Question: Currently I am using OpenCV to compare two images to see if they are alike or not in Android. I'm using ORB Feature Detectors and Descriptor Extractors. Here is what I have thus far. I find all the feature key points in the first image and then find all the feature key points in the second image. I then find the descriptors for these key points and then do a match between the two images.
'''
private void matchImages() {
Mat refMat = new Mat();
Mat srcMat = new Mat();
Bitmap refBitmap = ((BitmapDrawable) mRefImg.getDrawable()).getBitmap();
Bitmap srcBitmap = ((BitmapDrawable) mSrcImg.getDrawable()).getBitmap();
Utils.bitmapToMat(refBitmap, refMat);
Utils.bitmapToMat(srcBitmap, srcMat);
MatOfDMatch matches = new MatOfDMatch();
MatOfDMatch goodMatches = new MatOfDMatch();
LinkedList<DMatch> listOfGoodMatches = new LinkedList<>();
LinkedList<Point> refObjectList = new LinkedList<>();
LinkedList<Point> srcObjectList = new LinkedList<>();
MatOfKeyPoint refKeypoints = new MatOfKeyPoint();
MatOfKeyPoint srcKeyPoints = new MatOfKeyPoint();
Mat refDescriptors = new Mat();
Mat srcDescriptors = new Mat();
MatOfPoint2f reference = new MatOfPoint2f();
MatOfPoint2f source = new MatOfPoint2f();
FeatureDetector orbFeatureDetector = FeatureDetector.create(FeatureDetector.ORB);
orbFeatureDetector.detect(refMat, refKeypoints);
orbFeatureDetector.detect(srcMat, srcKeyPoints);
DescriptorExtractor descriptorExtractor = DescriptorExtractor.create(DescriptorExtractor.ORB);
descriptorExtractor.compute(refMat, refKeypoints, refDescriptors);
descriptorExtractor.compute(srcMat, srcKeyPoints, srcDescriptors);
DescriptorMatcher matcher = DescriptorMatcher.create(DescriptorMatcher.BRUTEFORCE_HAMMING);
matcher.match(refDescriptors, srcDescriptors, matches);
double max_dist = 0;
double min_dist = 100;
List<DMatch> matchesList = matches.toList();
for (int i = 0; i < refDescriptors.rows(); i++) {
Double distance = (double) matchesList.get(i).distance;
if (distance < min_dist) min_dist = distance;
if (distance > max_dist) max_dist = distance;
}
for (int i = 0; i < refDescriptors.rows(); i++) {
if (matchesList.get(i).distance < 3 * min_dist) {
listOfGoodMatches.add(matchesList.get(i));
}
}
goodMatches.fromList(listOfGoodMatches);
List<KeyPoint> refObjectListKeypoints = refKeypoints.toList();
List<KeyPoint> srcObjectListKeypoints = srcKeyPoints.toList();
for (int i = 0; i < listOfGoodMatches.size(); i++) {
refObjectList.addLast(refObjectListKeypoints.get(listOfGoodMatches.get(i).queryIdx).pt);
srcObjectList.addLast(srcObjectListKeypoints.get(listOfGoodMatches.get(i).trainIdx).pt);
}
reference.fromList(refObjectList);
source.fromList(srcObjectList);
String result;
if(listOfGoodMatches.size() > MIN_MATCH_THRESHOLD && listOfGoodMatches.size() < MAX_MATCH_THRESHOLD) {
result = "They MATCH!";
} else {
result = "They DON'T match!";
}
AlertDialog alert = new AlertDialog.Builder(this)
.setMessage(result)
.setPositiveButton("OK", new DialogInterface.OnClickListener() {
@Override
public void onClick(DialogInterface dialog, int which) {
// close
}
}).create();
alert.show();
Mat outputImage = new Mat();
Bitmap comboBmp = combineImages(refBitmap, srcBitmap);
Utils.bitmapToMat(comboBmp, outputImage);
Features2d.drawMatches(refMat, refKeypoints, srcMat, srcKeyPoints, goodMatches, outputImage);
Bitmap bitmap = Bitmap.createBitmap(outputImage.cols(), outputImage.rows(), Bitmap.Config.ARGB_8888);
Utils.matToBitmap(outputImage, bitmap);
mRefImg.setImageBitmap(comboBmp);
mRefImg.invalidate();
mSrcImg.setImageBitmap(bitmap);
mSrcImg.invalidate();
}
'''
This is just a simple 'sandbox' application I created just to test out and play with this library. The result of the above code produces the following if I compare two images:

As you can see, the background of the matches is black. How can I draw these matches over the image on the left? An example of what I would like my result to look like is here: <URL>
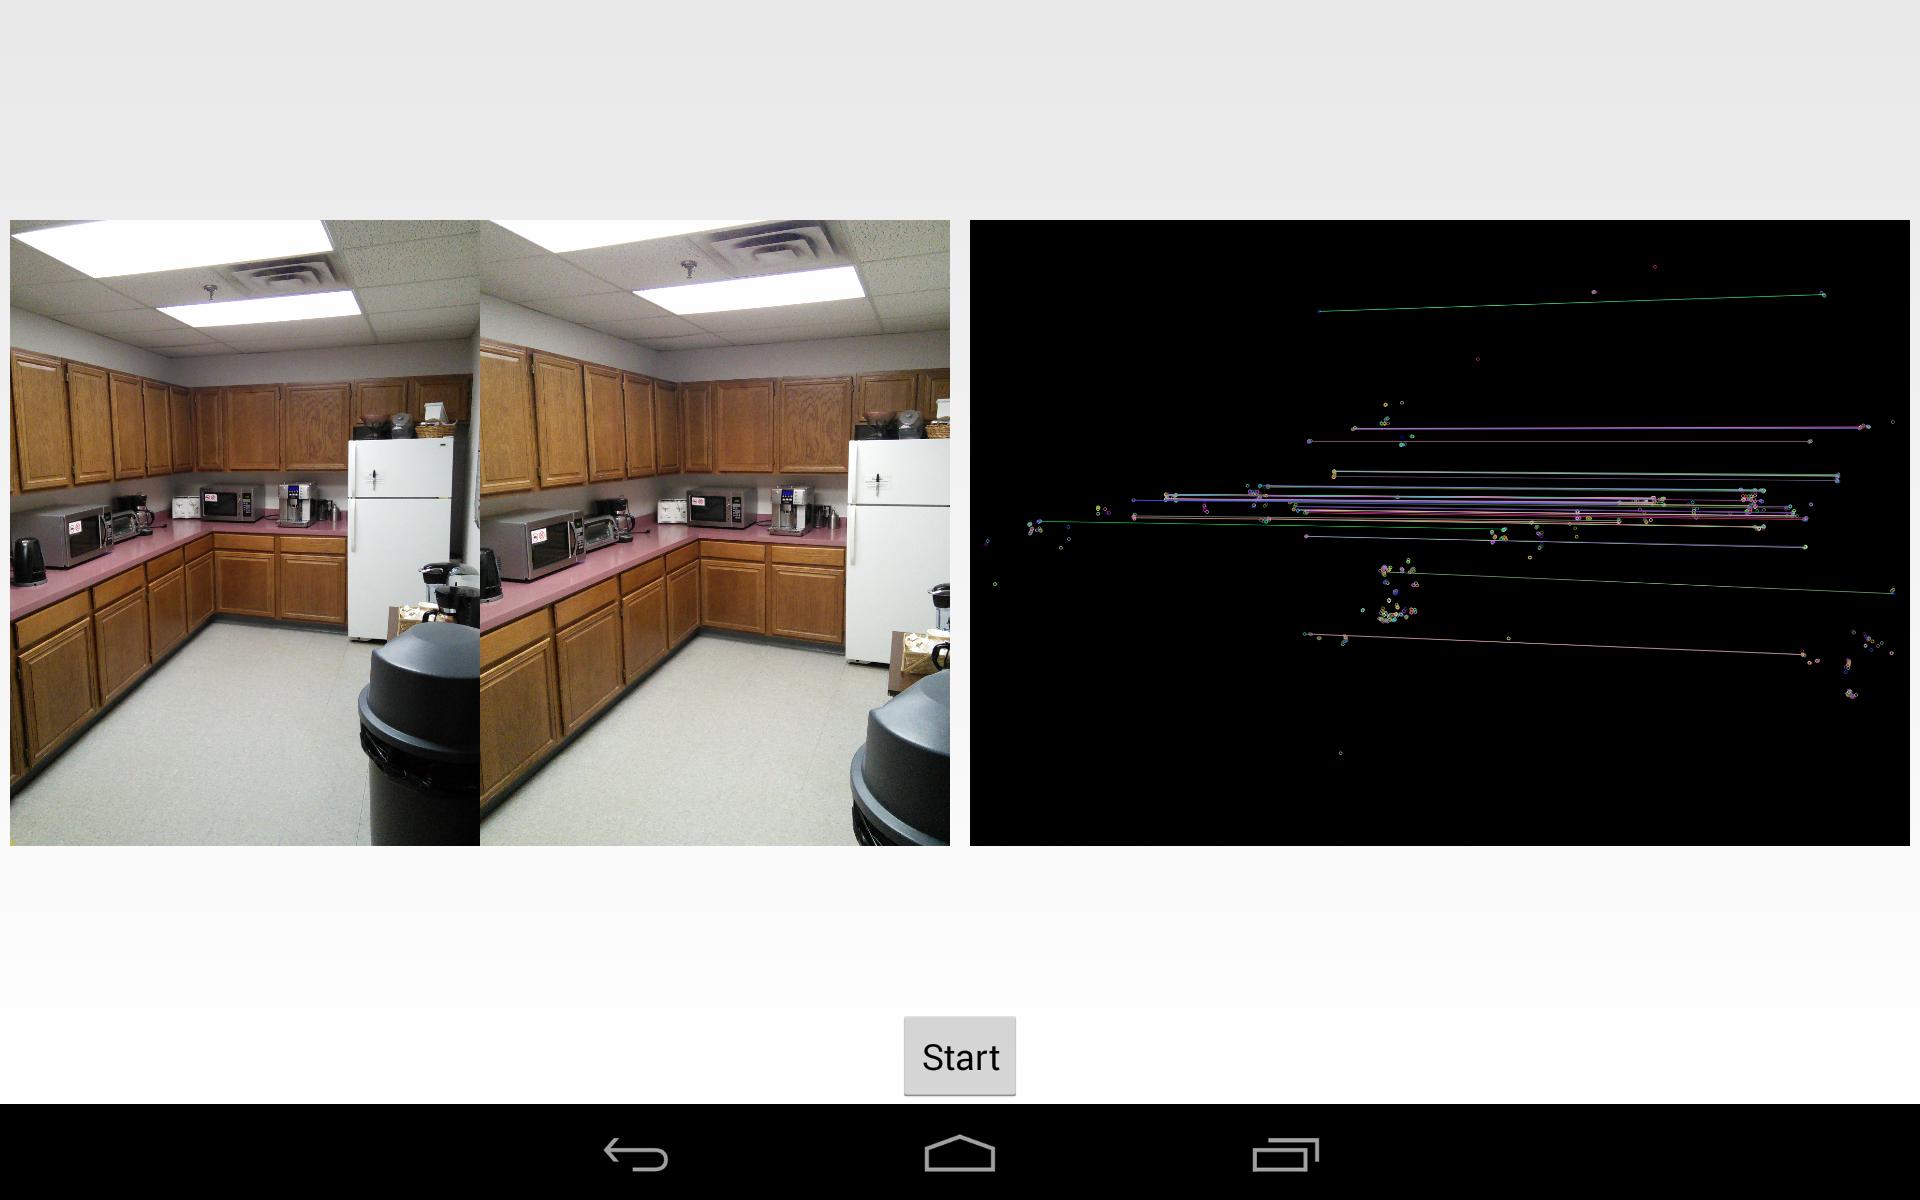
Answer: I'm not sure if this will still be of any help to you, but how I fixed the black background problem was instead of using a RGBA image i used
'''
Imgproc.cvtColor(gabarito, gabaritoRgb, Imgproc.COLOR_RGBA2RGB, 1);
Imgproc.cvtColor(prova, provaRgb, Imgproc.COLOR_RGBA2RGB, 1);
'''
to convert my images to RGB and then i used the new images in the drawMatched function!
'''
Features2d.drawMatches(gabaritoRgb, keypointsGabarito, provaRgb, keypointsProva, matches,
imagemDeSaida);
'''